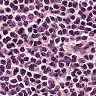
Metastatic tissue present: no